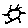
Label: sun